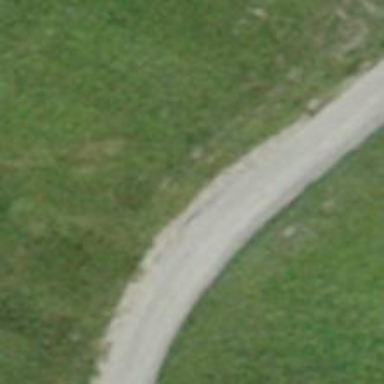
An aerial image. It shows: Unclassified paved road.